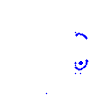
Particle: proton